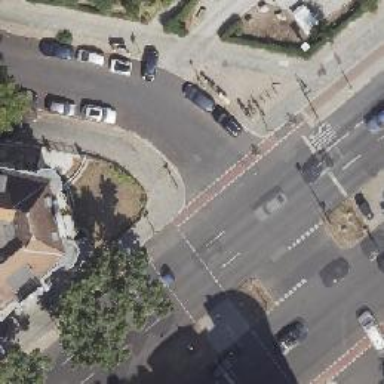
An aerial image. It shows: Asphalt footway with unmarked crossing.